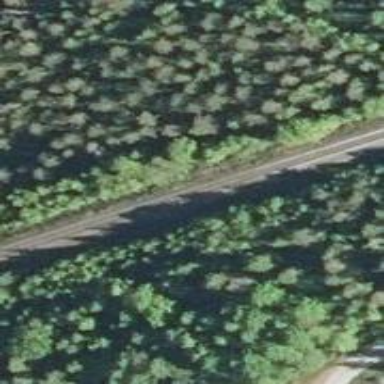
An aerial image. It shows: Continuous railway track.